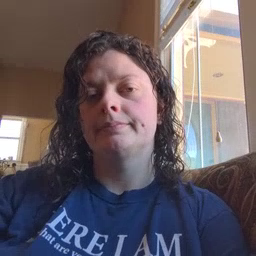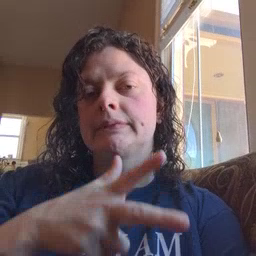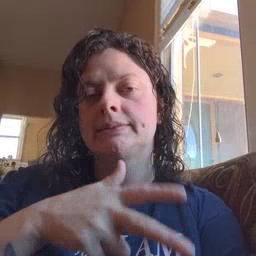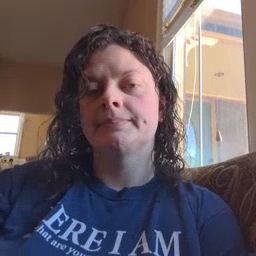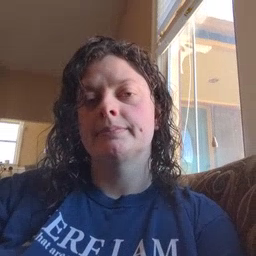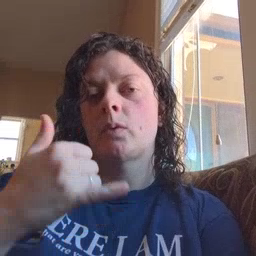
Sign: hen